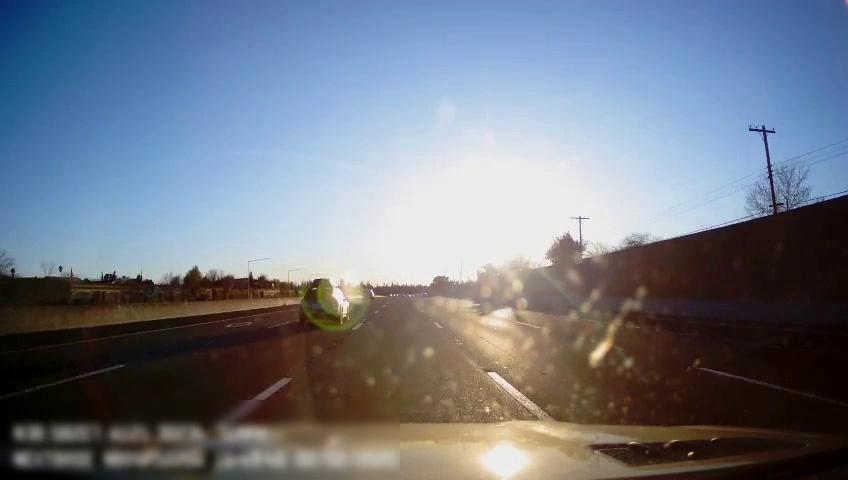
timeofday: Day
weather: Sunny
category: Drivable Space
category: Vehicles | SUV
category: Vehicles | SUV
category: Lanes | Alternate Lane
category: Lanes | Alternate Lane
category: Lanes | Current Lane
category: Lanes | Current Lane
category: Lanes | Alternate Lane
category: Lanes | Alternate Lane